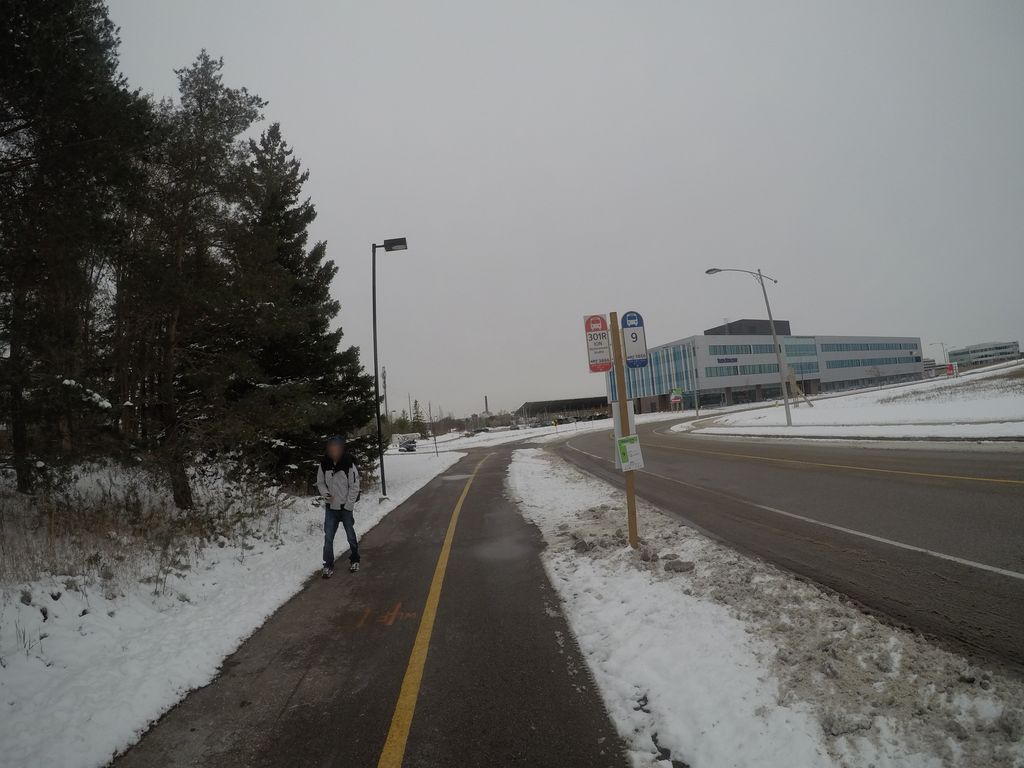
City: kitchener-waterloo